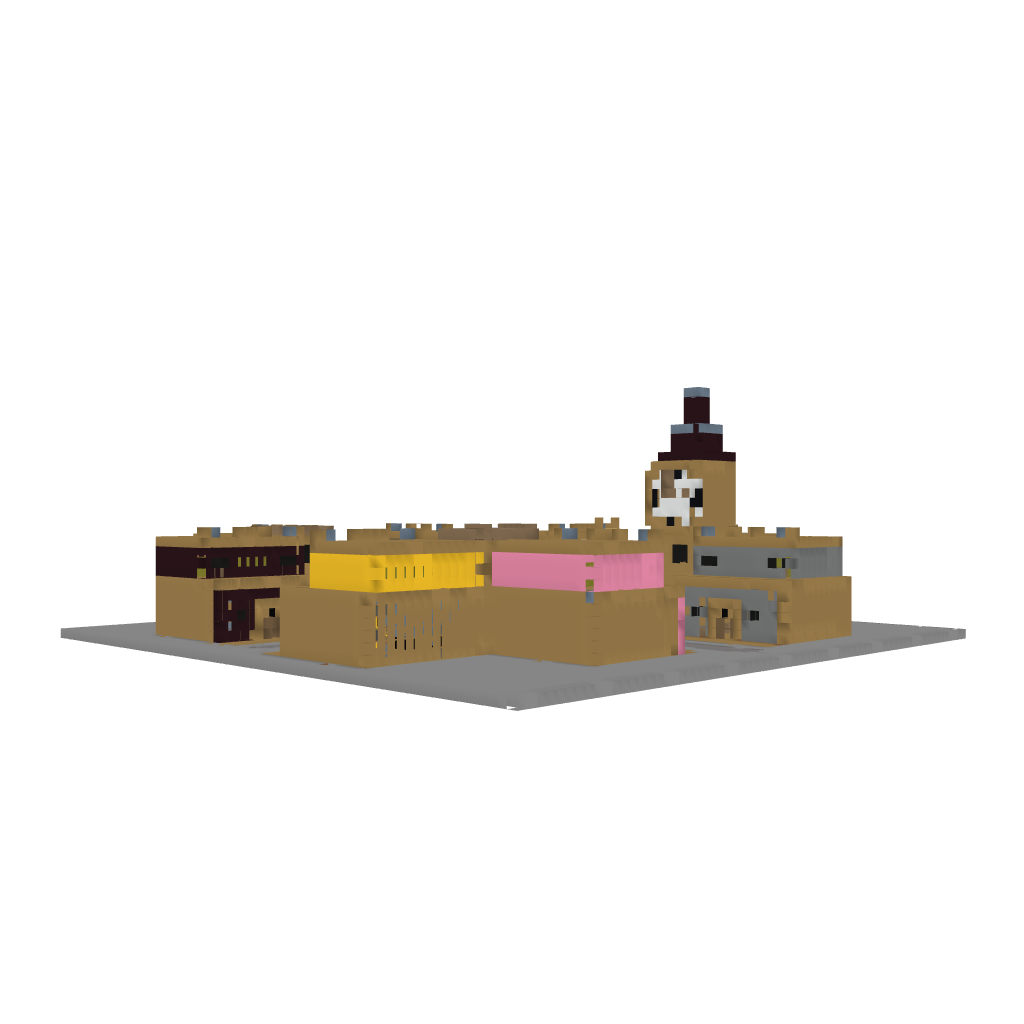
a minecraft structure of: Wild West Crossroad